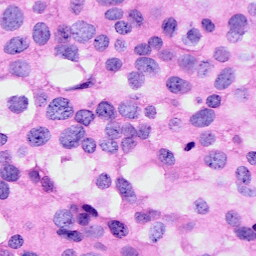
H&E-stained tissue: Breast